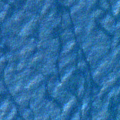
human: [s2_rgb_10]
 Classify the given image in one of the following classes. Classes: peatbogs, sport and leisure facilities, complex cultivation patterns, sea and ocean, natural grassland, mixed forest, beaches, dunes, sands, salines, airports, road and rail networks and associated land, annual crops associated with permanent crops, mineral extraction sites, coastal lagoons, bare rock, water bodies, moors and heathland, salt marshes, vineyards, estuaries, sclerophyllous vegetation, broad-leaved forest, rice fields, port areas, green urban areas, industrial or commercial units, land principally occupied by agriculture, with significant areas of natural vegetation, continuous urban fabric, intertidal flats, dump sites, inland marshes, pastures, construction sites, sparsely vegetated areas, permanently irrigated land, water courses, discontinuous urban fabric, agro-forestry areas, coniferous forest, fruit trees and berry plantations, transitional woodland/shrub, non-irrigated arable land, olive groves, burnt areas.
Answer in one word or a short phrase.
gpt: sea and ocean